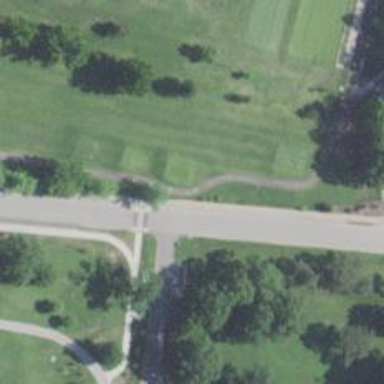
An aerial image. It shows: Service road designated as golf cart path.